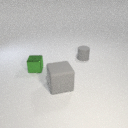
small green metal cube behind large gray rubber cube